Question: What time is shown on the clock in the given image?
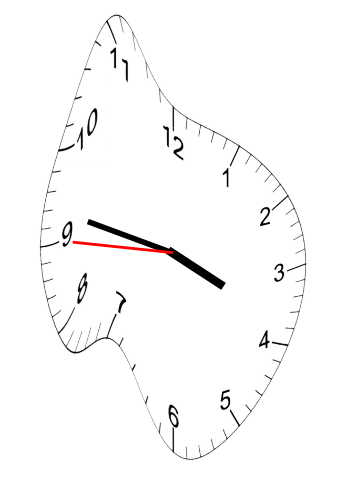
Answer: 03:46:45